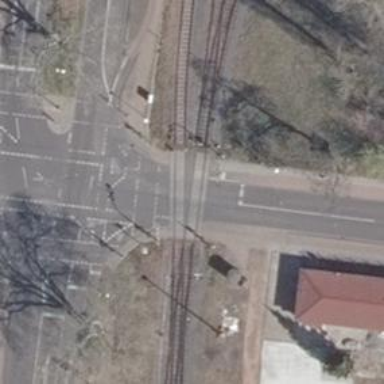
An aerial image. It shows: Level crossing along the railway.